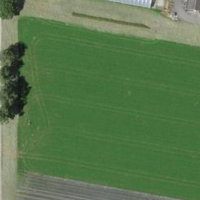
EUNIS habitat code: 52
Species observed at this site:
Lysimachia nemorum